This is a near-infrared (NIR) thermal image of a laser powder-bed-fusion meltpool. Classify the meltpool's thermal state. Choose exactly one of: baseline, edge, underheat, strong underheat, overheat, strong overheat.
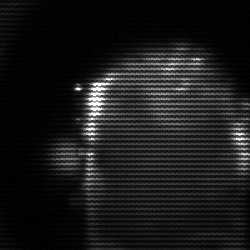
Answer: baseline